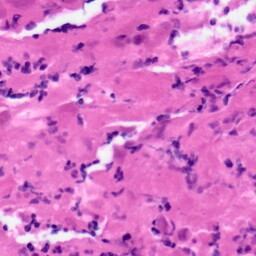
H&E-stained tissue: Pancreatic